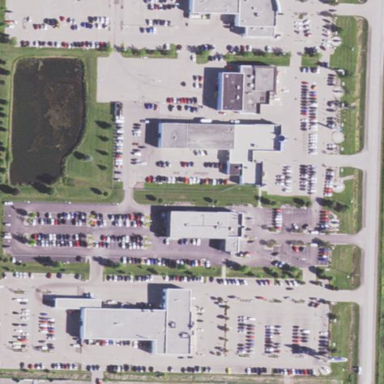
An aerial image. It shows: Retail area with mall.